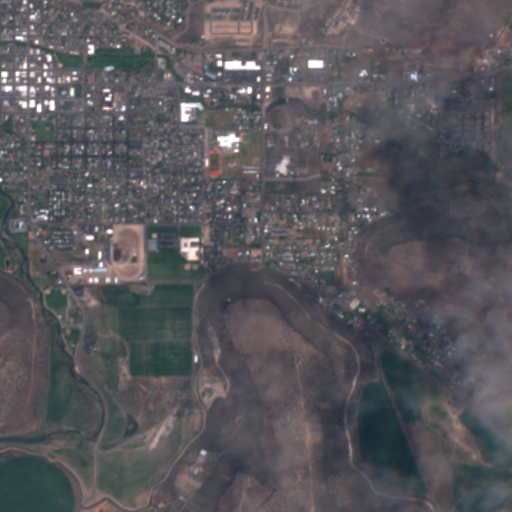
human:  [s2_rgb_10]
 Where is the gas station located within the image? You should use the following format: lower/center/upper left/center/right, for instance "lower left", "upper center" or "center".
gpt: The gas station is located in the upper center of the image.
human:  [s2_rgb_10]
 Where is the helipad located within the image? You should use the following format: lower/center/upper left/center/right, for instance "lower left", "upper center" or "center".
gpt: The helipad is located in the center of the image.
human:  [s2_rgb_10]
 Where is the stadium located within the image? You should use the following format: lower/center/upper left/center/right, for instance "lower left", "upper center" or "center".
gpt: The stadium is located in the upper center of the image.
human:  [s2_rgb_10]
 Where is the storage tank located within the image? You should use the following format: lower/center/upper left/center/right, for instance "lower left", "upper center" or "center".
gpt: The storage tank is located in the lower center of the image.
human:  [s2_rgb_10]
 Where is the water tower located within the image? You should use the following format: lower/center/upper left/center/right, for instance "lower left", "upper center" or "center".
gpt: The water tower is located in the upper right of the image.
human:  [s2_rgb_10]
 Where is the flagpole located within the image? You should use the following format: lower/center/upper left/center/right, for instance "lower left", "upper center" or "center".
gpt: The flagpole is located in the center of the image.
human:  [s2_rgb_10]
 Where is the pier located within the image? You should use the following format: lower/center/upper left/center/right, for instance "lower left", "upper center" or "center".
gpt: The pier is located in the upper left of the image.
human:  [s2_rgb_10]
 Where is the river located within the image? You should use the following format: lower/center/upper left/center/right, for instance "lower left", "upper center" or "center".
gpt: The river is located in the left of the image.
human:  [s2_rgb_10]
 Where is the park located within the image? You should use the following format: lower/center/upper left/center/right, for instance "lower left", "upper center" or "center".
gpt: There is no park in the image.